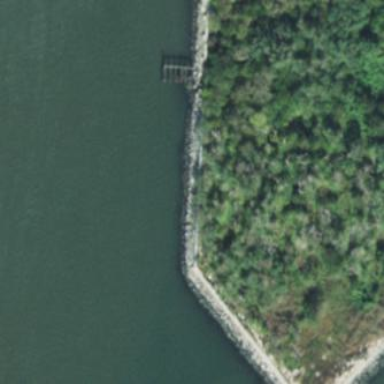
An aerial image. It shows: Breakwater made of rocks.